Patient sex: F
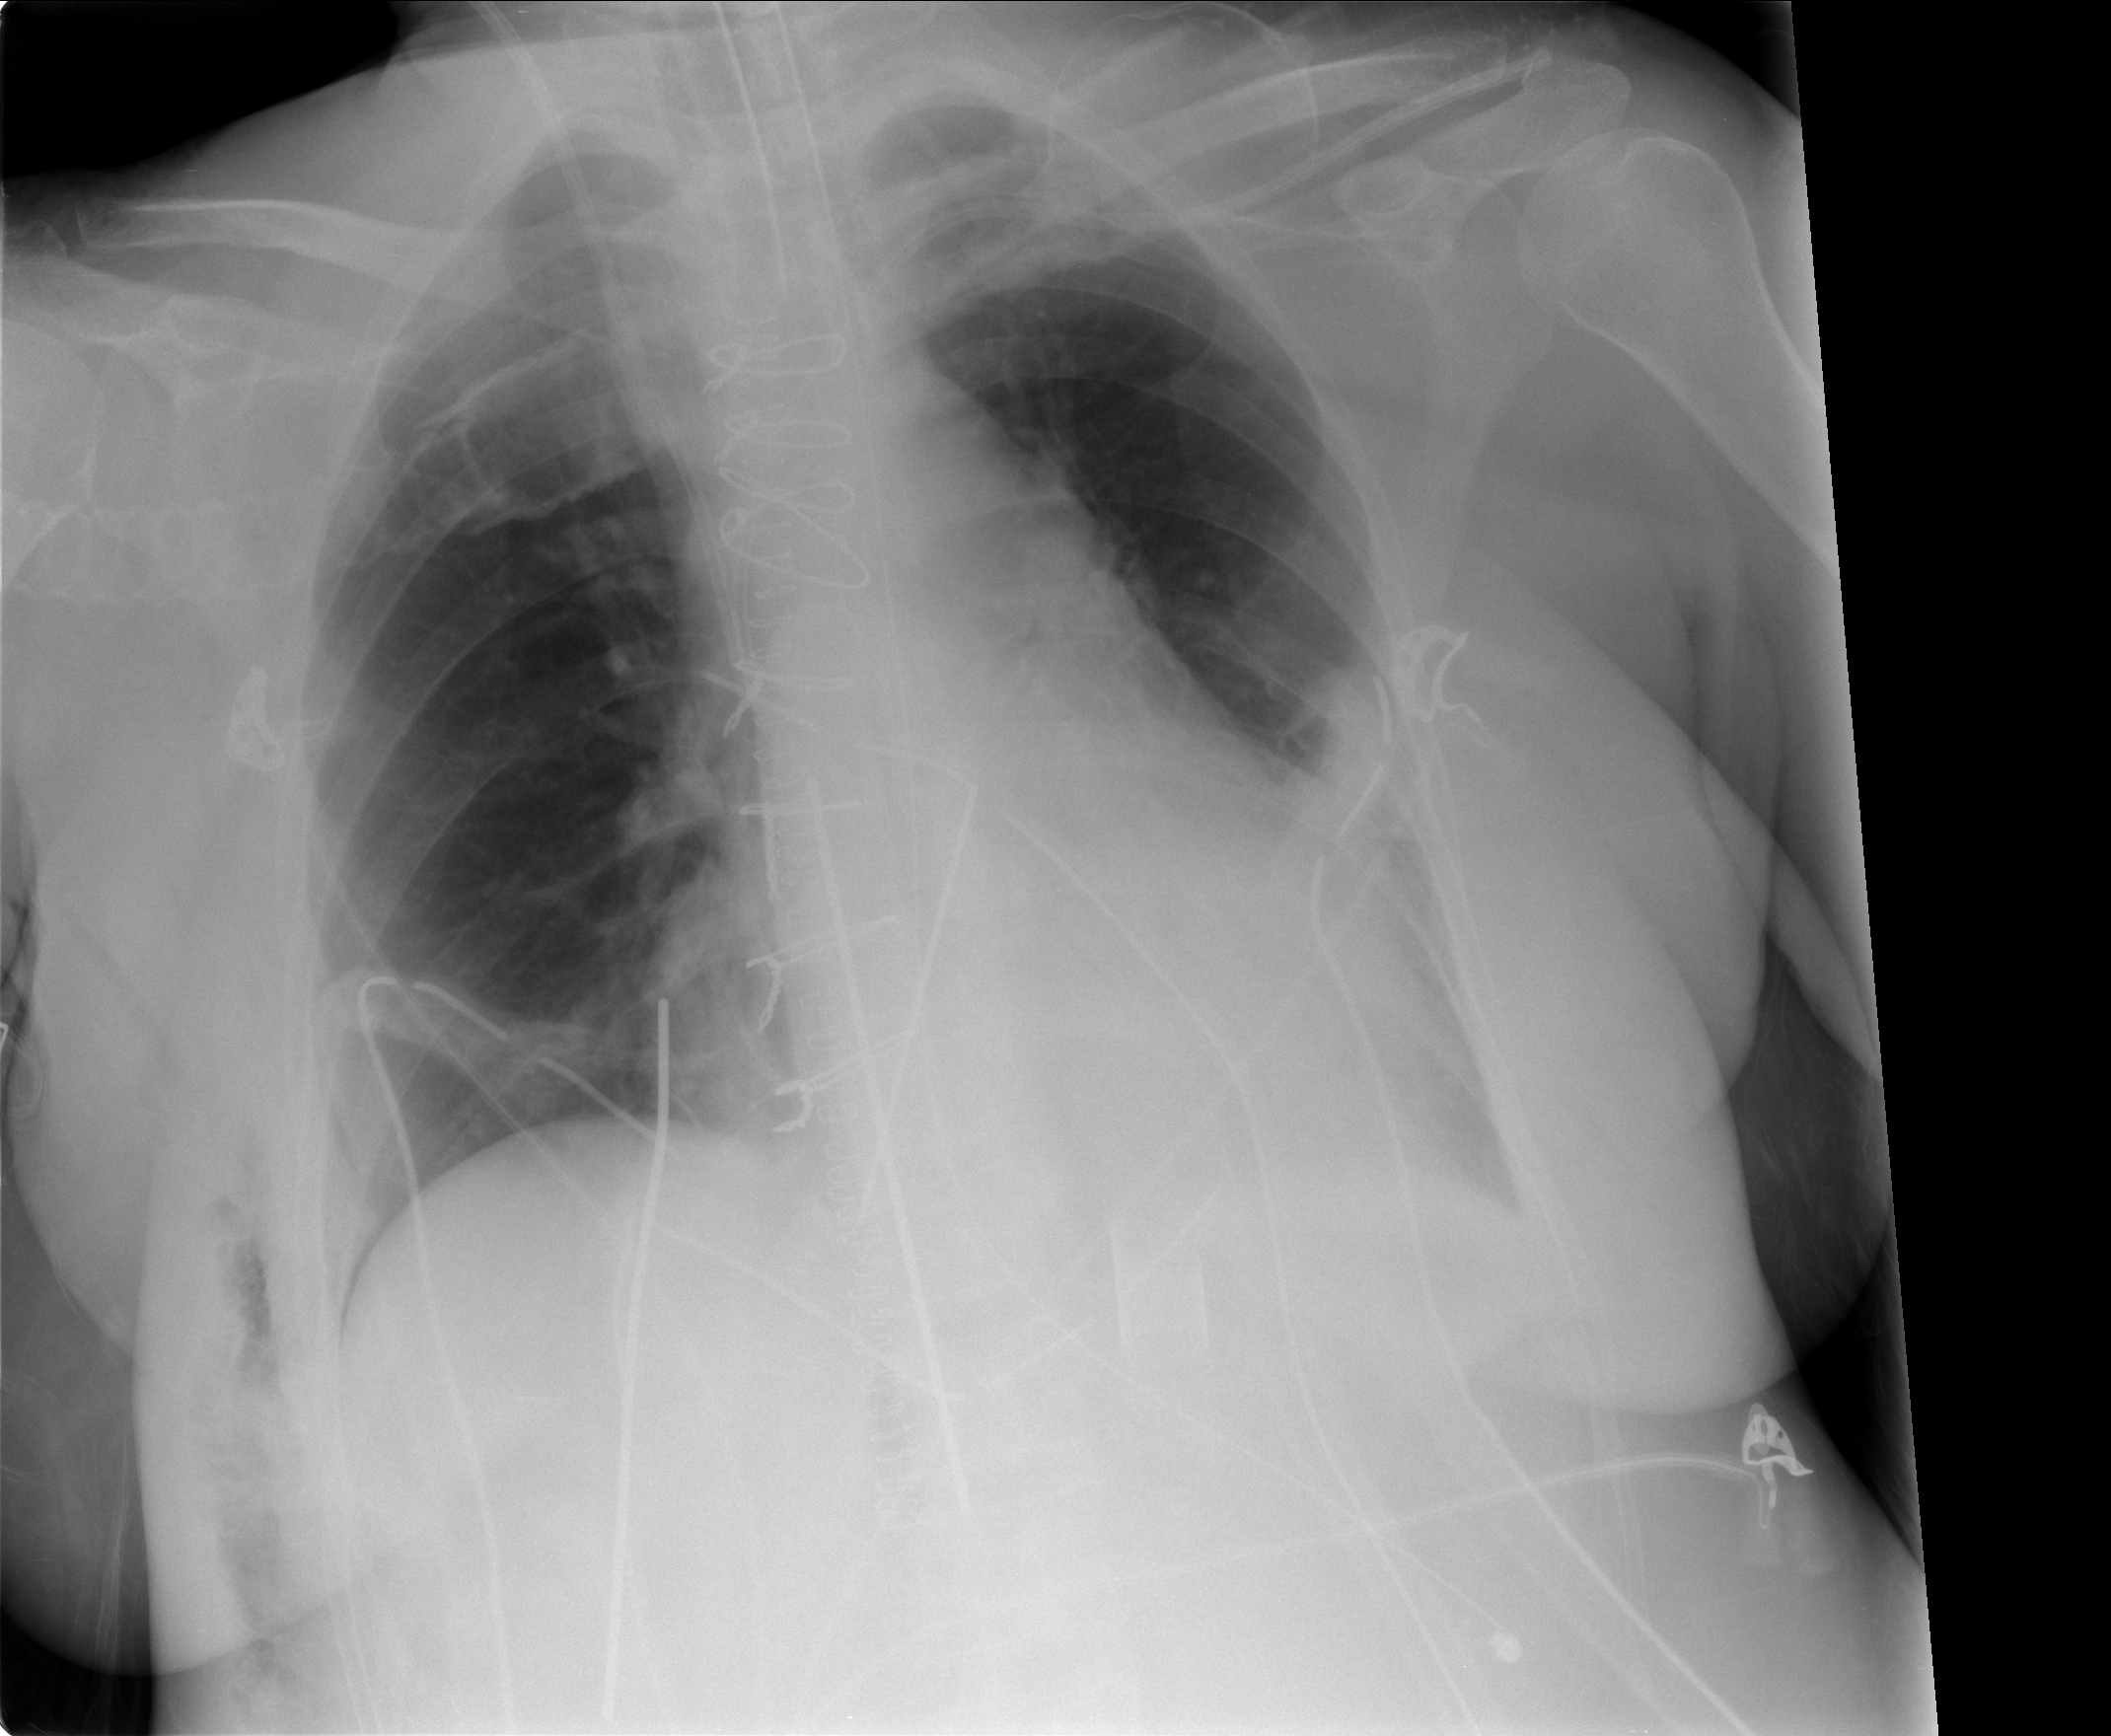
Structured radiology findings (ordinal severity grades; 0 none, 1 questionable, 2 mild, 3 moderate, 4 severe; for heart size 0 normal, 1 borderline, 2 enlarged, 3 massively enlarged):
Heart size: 1
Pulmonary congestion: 0
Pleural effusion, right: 0
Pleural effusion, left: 1
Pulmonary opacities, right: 0
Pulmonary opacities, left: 1
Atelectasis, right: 0
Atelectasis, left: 1